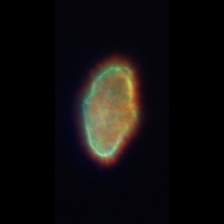
Taxon: Akashiwo
Group: Dinoflagellates